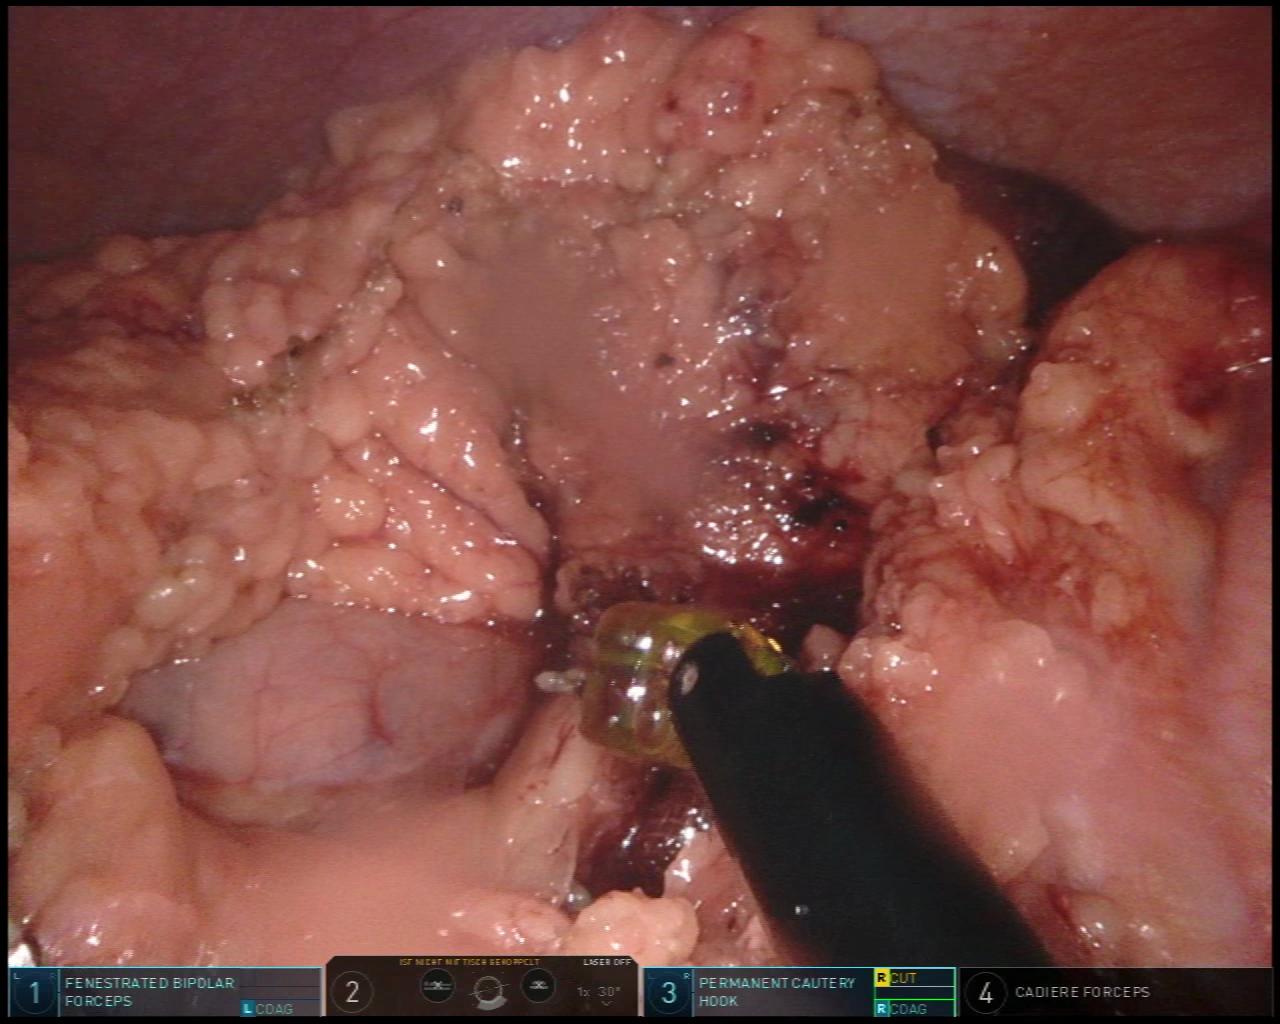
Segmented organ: stomach
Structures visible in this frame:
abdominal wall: yes
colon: yes
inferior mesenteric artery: no
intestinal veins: no
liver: no
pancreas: no
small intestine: no
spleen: yes
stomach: yes
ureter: no
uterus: no
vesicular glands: no